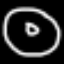
Label: donut